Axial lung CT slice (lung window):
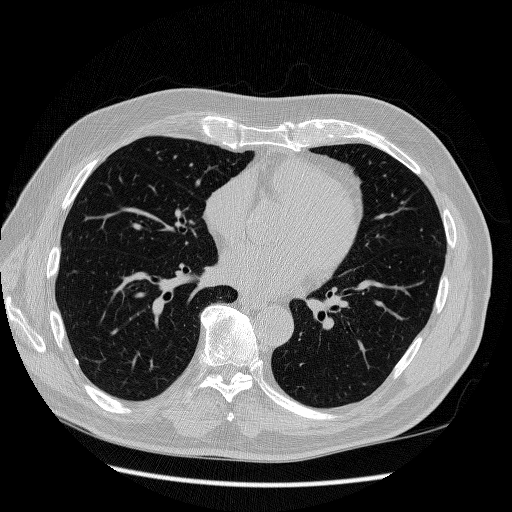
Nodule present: no